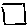
Label: square